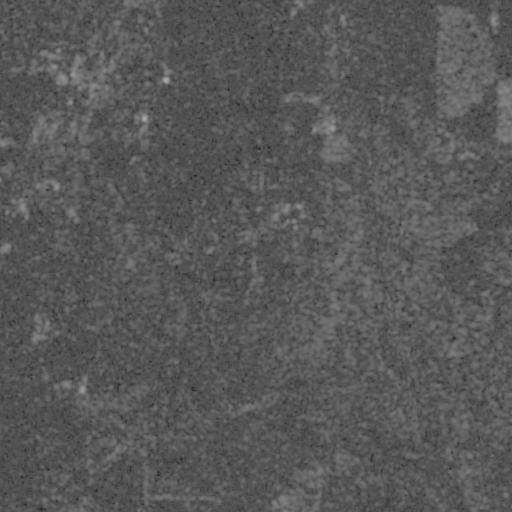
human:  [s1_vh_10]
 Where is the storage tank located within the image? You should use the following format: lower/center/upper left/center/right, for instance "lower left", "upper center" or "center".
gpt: The storage tank is located in the center left of the image.
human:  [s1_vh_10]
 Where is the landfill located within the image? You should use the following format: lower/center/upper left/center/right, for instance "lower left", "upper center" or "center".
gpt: There is no landfill in the image.

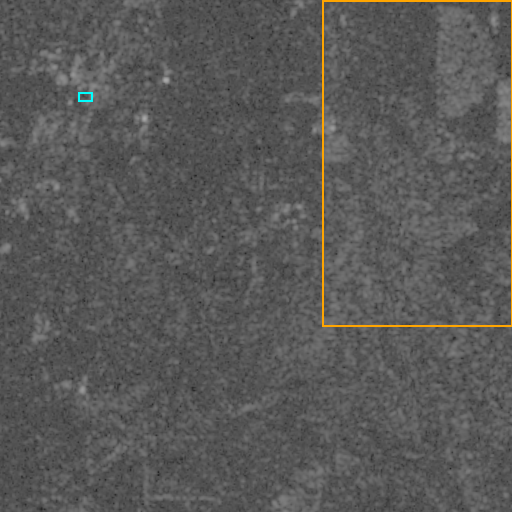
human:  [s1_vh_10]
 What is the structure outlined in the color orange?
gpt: The structure outlined in orange is a crop field.
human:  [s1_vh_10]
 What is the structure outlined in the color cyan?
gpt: The structure outlined in cyan is a building.
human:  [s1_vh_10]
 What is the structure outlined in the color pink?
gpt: There is no pink outline.